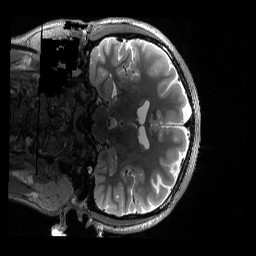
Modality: T2w
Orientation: coronal
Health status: healthy
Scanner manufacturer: siemens
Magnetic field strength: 3 T
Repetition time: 3.2 s
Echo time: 0.563 s